Interaction volume radius: 5 \u00c5
Interaction volume height: 30 \u00c5
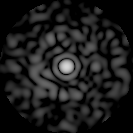
Disorder parameter: 0.8416